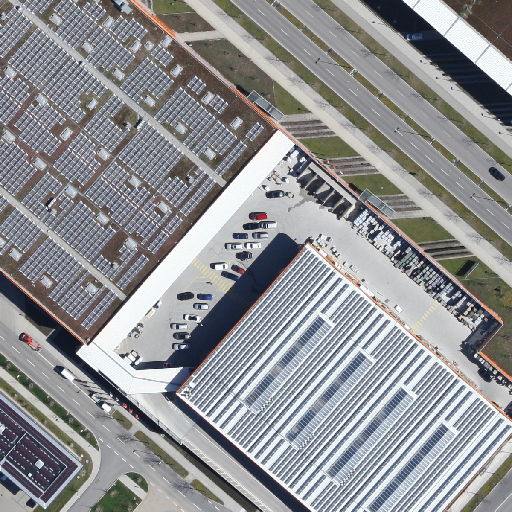
Referring expression: paved road